Question: I need a trigger to update a field with the exact date and time when the record is deleted. The fecha_validez_hasta field is TIMESTAMP WITHOUT TIME ZONE. I get a syntax error.
'''
EXECUTE 'UPDATE '||TG_RELNAME||'_hv SET fecha_validez_hasta='||CURRENT_TIMESTAMP||' where id='||OLD.id;
'''

The error is given in the beginning of the time section. It looks like it doesn't recognize it as a timestamp.
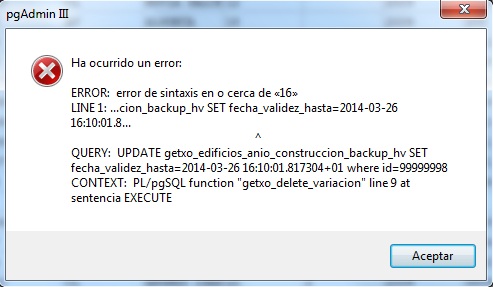
Answer: Your statement converts the value of 'CURRENT_TIMESTAMP' into a string, which is not what you want.
Make the 'CURRENT_TIMESTAMP' function call part of the real statement:
'''
EXECUTE 'UPDATE '||TG_RELNAME||'_hv SET fecha_validez_hasta=CURRENT_TIMESTAMP where id='||OLD.id
'''
Note 'fecha_validez_hasta=CURRENT_TIMESTAMP' instead of 'fecha_validez_hasta='||CURRENT_TIMESTAMP||'..'